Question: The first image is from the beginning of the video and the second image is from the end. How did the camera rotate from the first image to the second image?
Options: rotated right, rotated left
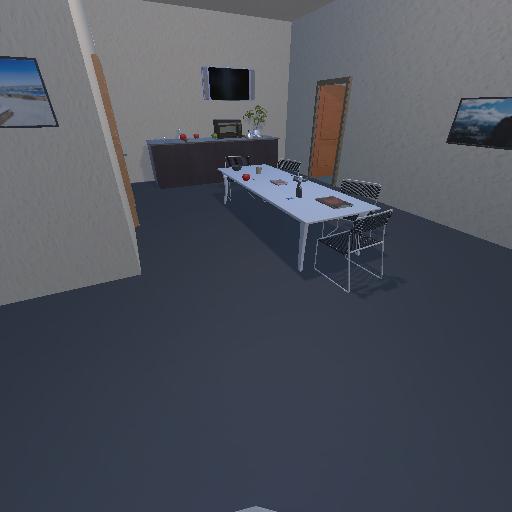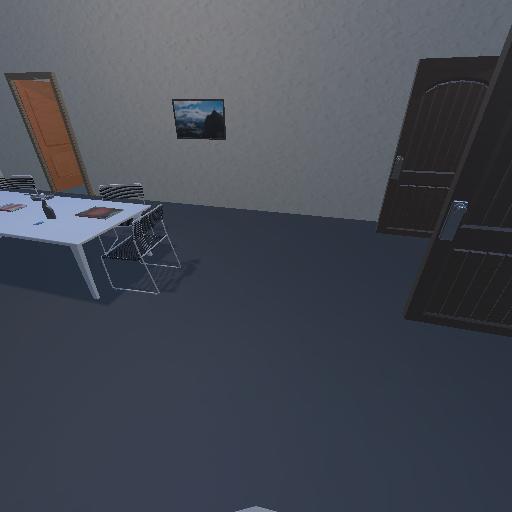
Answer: rotated right